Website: bh-photo
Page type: customer-info-address
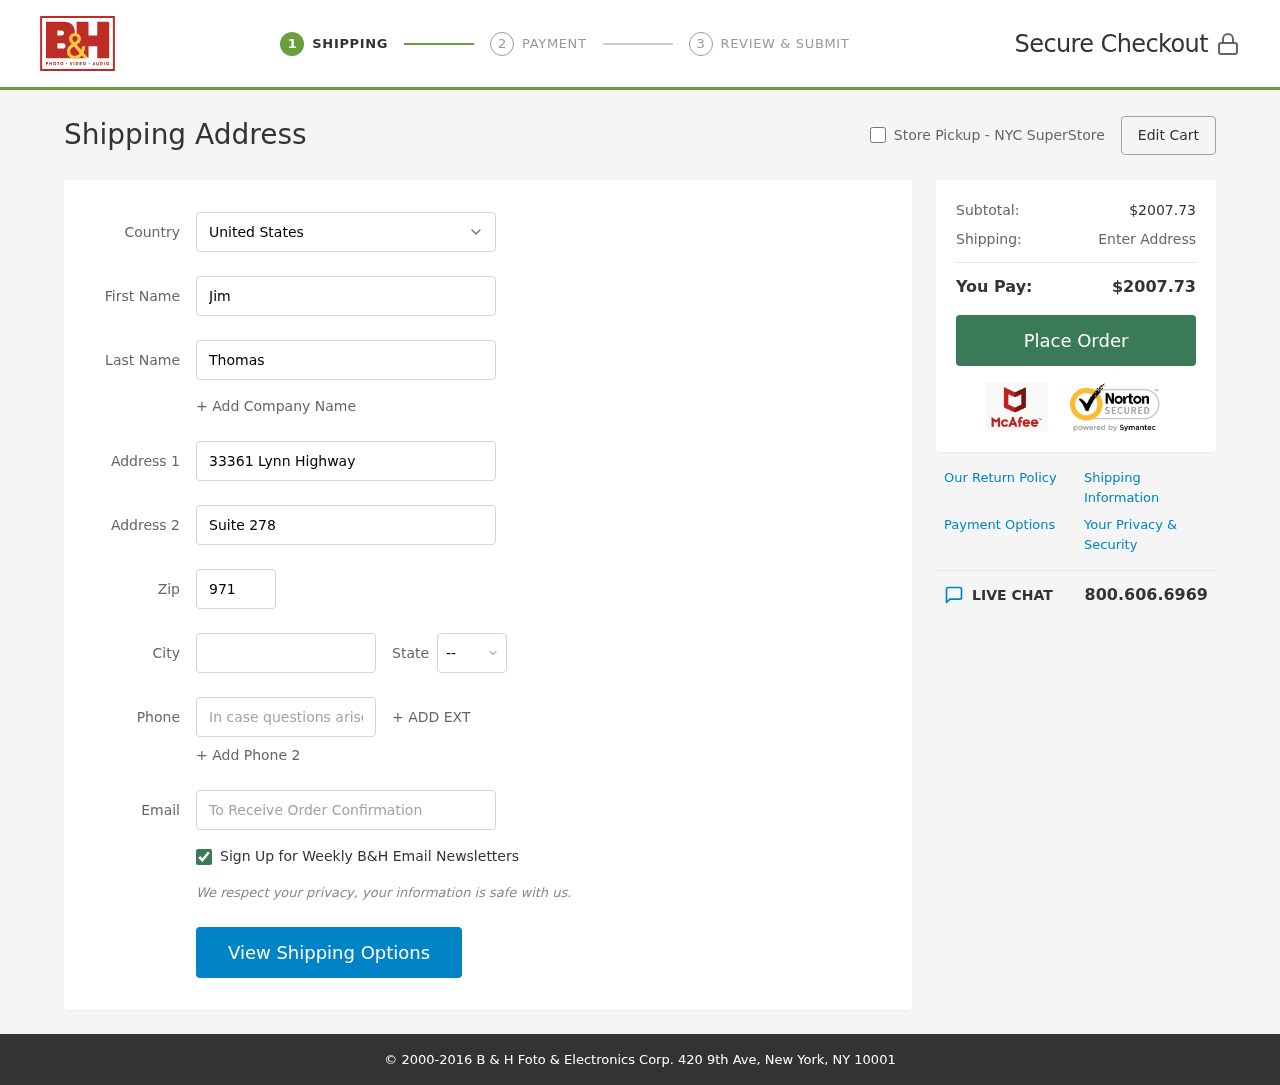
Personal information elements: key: PII_CITY
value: Russellport
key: PII_COUNTRY
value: United States
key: PII_EMAIL
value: jim.thomas@hotmail.com
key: PII_FIRSTNAME
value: Jim
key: PII_LASTNAME
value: Thomas
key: PII_PHONE
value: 9033004512
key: PII_POSTCODE
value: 97108
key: PII_STATE_ABBR
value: ND
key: PII_STREET
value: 33361 Lynn Highway
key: PII_STREET2
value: Suite 278
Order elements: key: ORDER_SUBTOTAL
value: $2007.73
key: ORDER_TOTAL
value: $2007.73